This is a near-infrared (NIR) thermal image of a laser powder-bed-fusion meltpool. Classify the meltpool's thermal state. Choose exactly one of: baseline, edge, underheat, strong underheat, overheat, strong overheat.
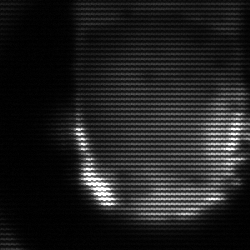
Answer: baseline